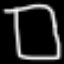
Label: square